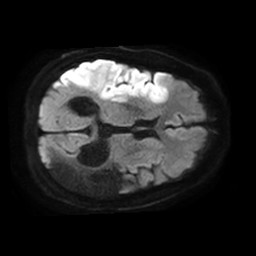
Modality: TRACE
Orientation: axial
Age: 52
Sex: female
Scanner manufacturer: philips
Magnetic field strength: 1.5 T
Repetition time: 3.395 s
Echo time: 0.06922 s